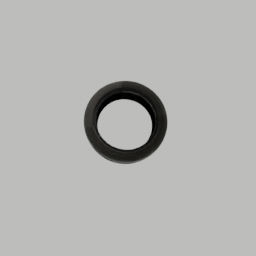
Label: mechanical